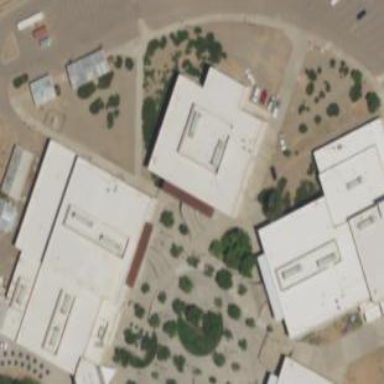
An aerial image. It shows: School building.